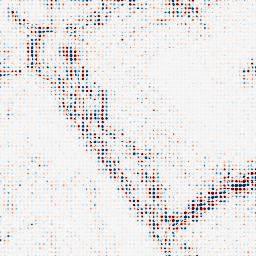
Category: wavelet
Decomposition family: wavelet_reverse_biorthogonal
Decomposition parameters: wavelet: rbio4.4
level: 3
Upsampling method: sinc_hamming
Upsampling parameters: scale: 8
kernel_size: 4
Upsampling scale: 8